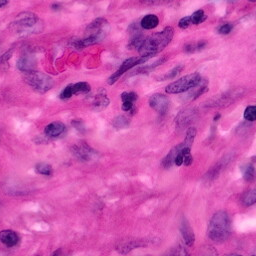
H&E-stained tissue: Pancreatic